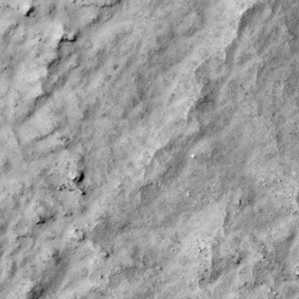
Label: non_frost